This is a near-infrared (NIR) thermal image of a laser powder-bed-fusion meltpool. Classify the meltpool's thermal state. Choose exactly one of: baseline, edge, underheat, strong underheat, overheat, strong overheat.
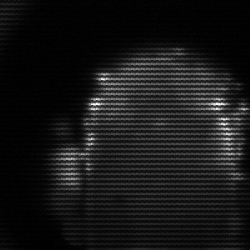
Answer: baseline